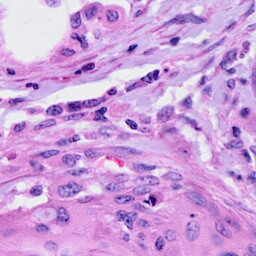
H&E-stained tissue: Cervix